Chest X-ray. View position: AP
Patient age: 56
Patient sex: M
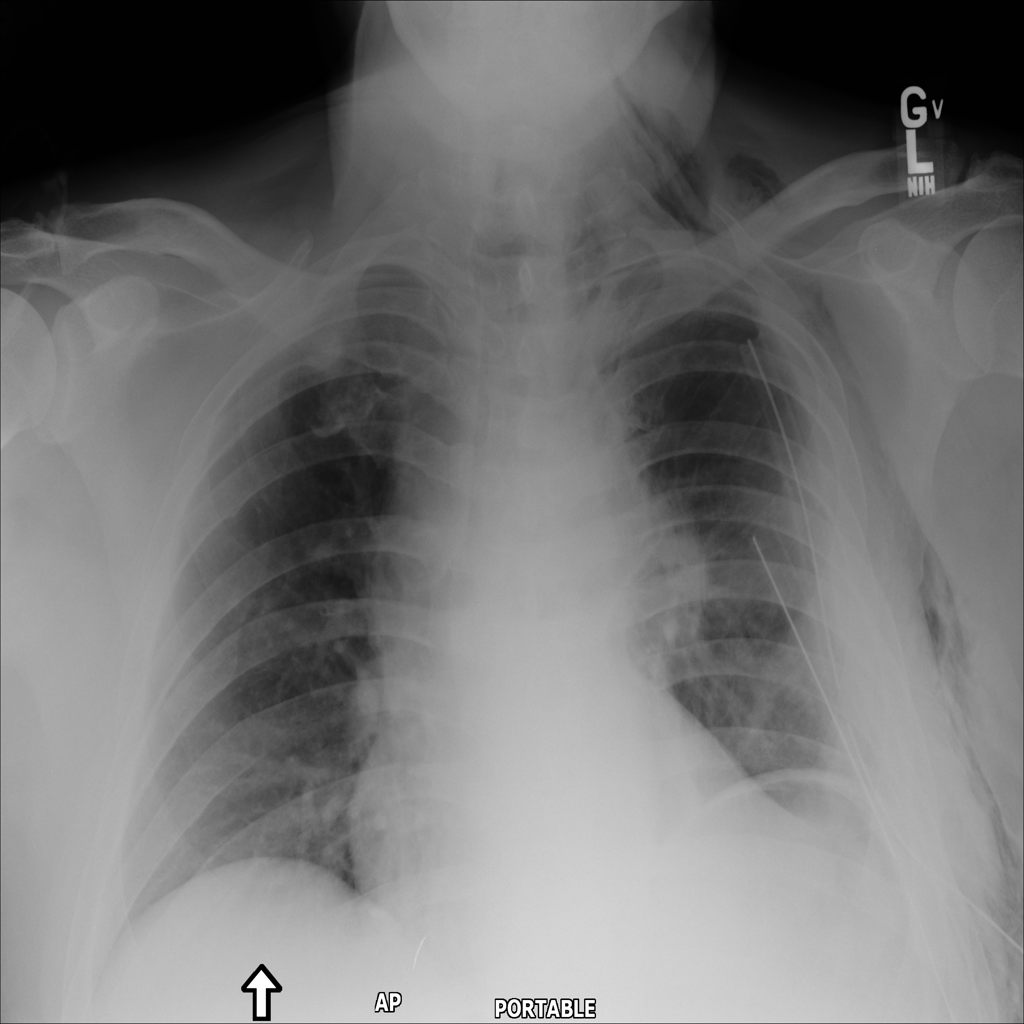
Finding: Pneumothorax